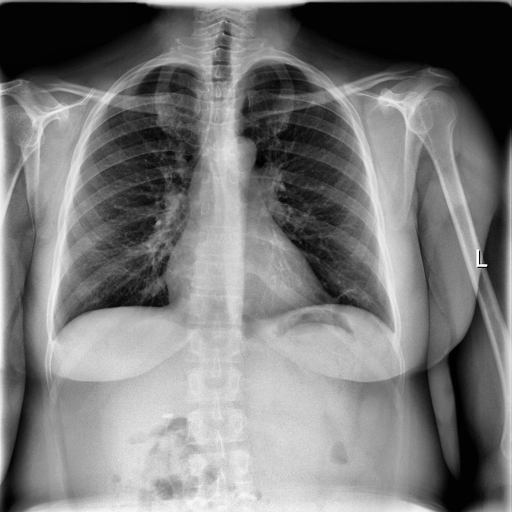
Finding: NORMAL